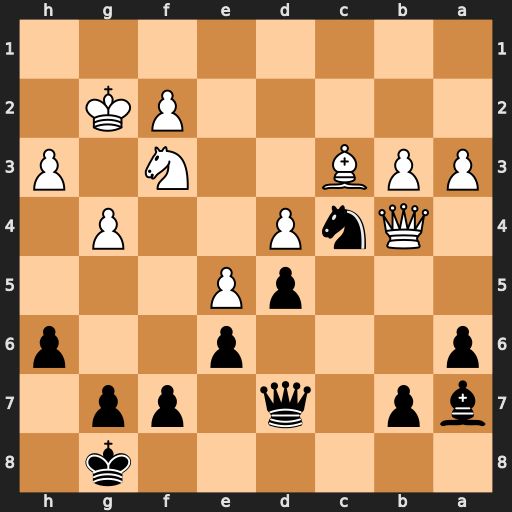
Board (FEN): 6k1/bp1q1pp1/p3p2p/3pP3/1QnP2P1/PPB2N1P/5PK1/8
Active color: b
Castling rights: -
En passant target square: -
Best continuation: a5 Qxa5 Nxa5